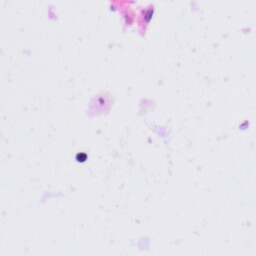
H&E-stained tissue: Tonsil